Question: I am using a inside a GridView for a LinkButton.
what i need is to use the to appear on a on

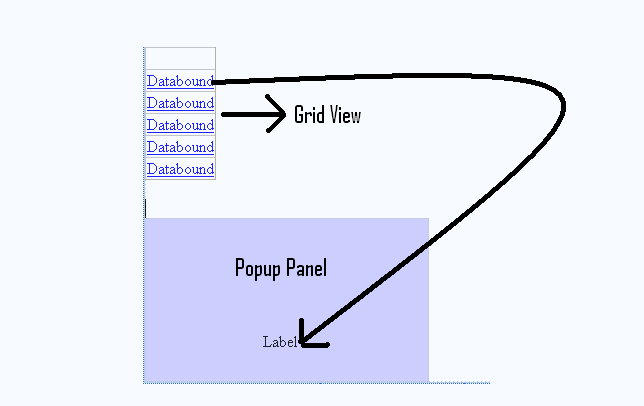
Answer: '''
<asp:GridView ID="GridView1" runat="server">
<Columns><asp:TemplateField>
<ItemTemplate>
<asp:LinkButton ID="LinkButton1" runat="server" OnClick="LinkButton1_Click" Text='<%#Eval("empname") %>'></asp:LinkButton>
</ItemTemplate>
</asp:TemplateField></Columns>
</asp:GridView>
<asp:LinkButton ID="lnkDummy" runat="server"></asp:LinkButton>
<asp:ModalPopupExtender ID="LinkButton1_ModalPopupExtender" runat="server" DynamicServicePath="" Enabled="True" TargetControlID="lnkDummy" PopupControlID="Panel1"> </asp:ModalPopupExtender>
<asp:Panel ID="Panel1" runat="server" Height="164px" Width="284px" BackColor="#CCCCFF" ><br /><br />
<center><asp:Label ID="Label2" runat="server" Text="Label"></asp:Label><br /><br />
<asp:TextBox ID="TextBox1" runat="server"></asp:TextBox><br /><br />
<asp:Button ID="Button1" runat="server" Text="Do"/></center>
</asp:Panel>
'''
code
'''
protected void LinkButton1_Click(object sender, EventArgs e)
{
LinkButton Lnk = (LinkButton)sender;
Label2.Text = Lnk.Text;
LinkButton1_ModalPopupExtender.Show();
}
'''